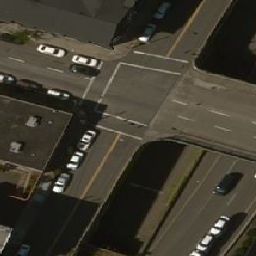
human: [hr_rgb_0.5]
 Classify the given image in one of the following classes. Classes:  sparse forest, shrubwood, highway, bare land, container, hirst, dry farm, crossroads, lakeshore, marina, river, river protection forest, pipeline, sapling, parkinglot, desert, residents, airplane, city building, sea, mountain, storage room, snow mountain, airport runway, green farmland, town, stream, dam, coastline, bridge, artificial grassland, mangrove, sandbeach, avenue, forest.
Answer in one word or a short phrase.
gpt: crossroads